Field crop: tomato
Growth stage: 1
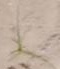
Species: cyperus